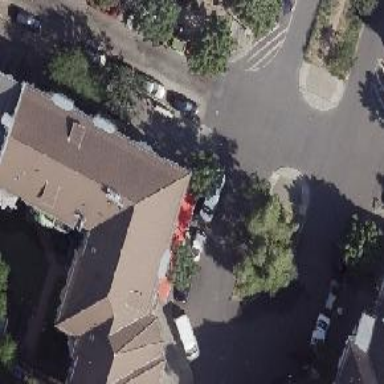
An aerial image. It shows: Convenience shop.